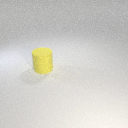
large yellow rubber cylinder